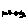
Label: cat